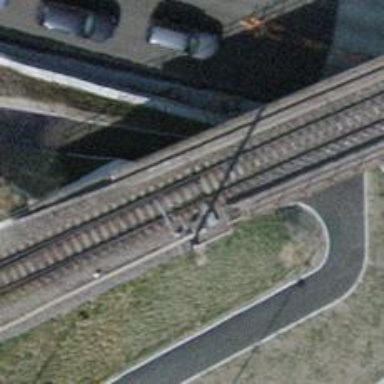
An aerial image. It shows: Single railway track with electrification through contact line.